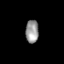
Tissue: prostate
Cell type: T cells
Senescence score: 0.1985
Nuclear area (px): 292
Mean DAPI intensity: 151.541